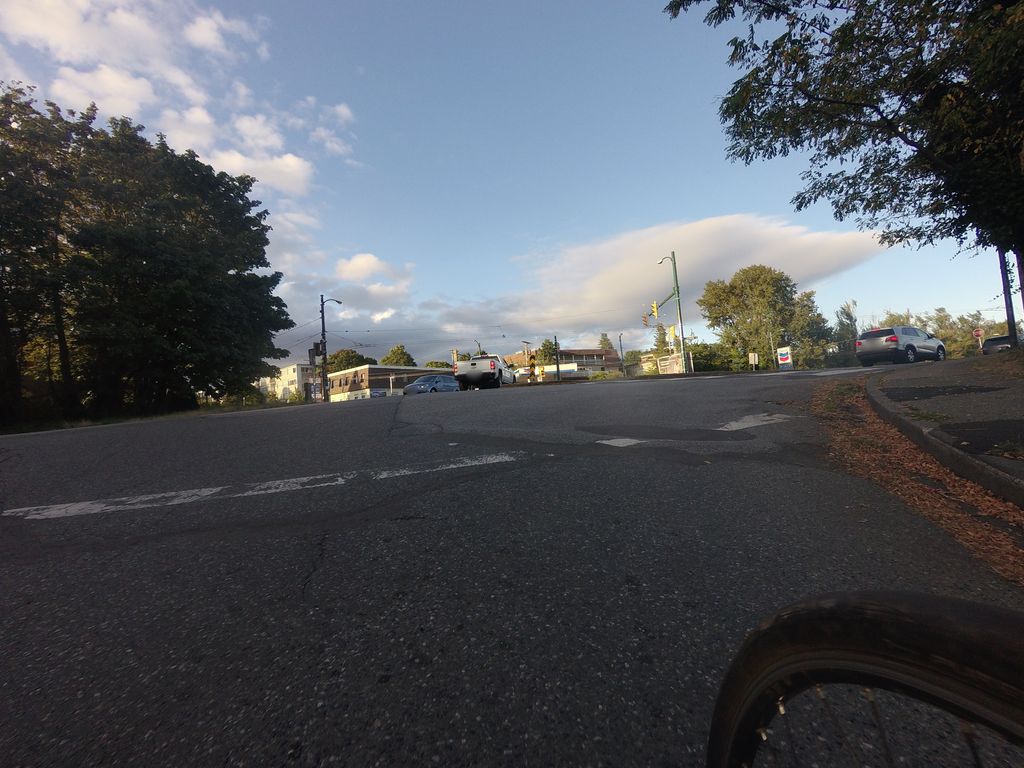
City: vancouver